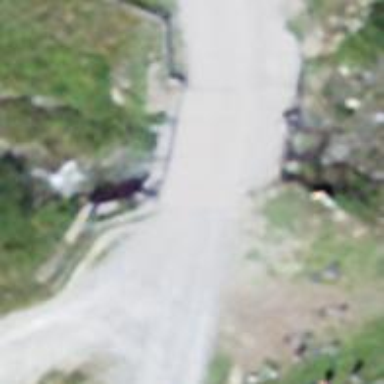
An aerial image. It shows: Culvert tunnel.